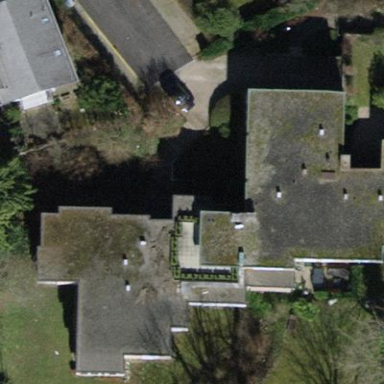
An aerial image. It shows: Building with flat roof.